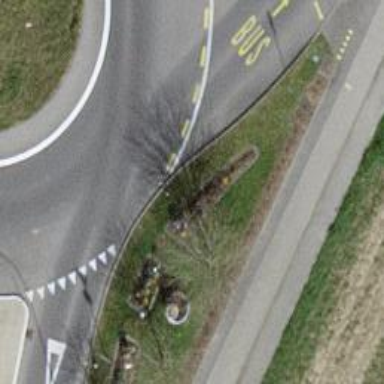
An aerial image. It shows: Secondary road around roundabout.